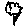
Label: flower